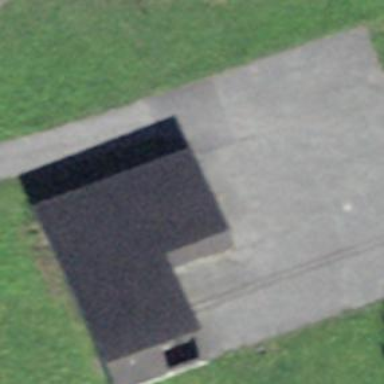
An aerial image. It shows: Service building.